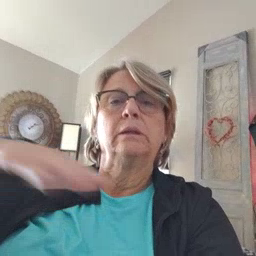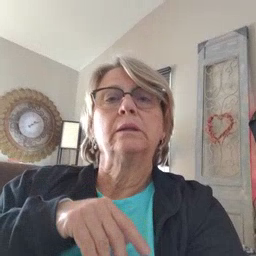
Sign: backyard